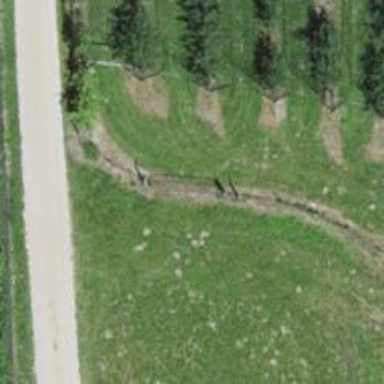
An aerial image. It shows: Path.